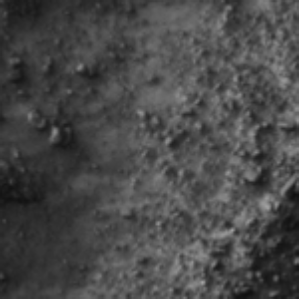
Label: frost